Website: walmart
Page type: orders-overview
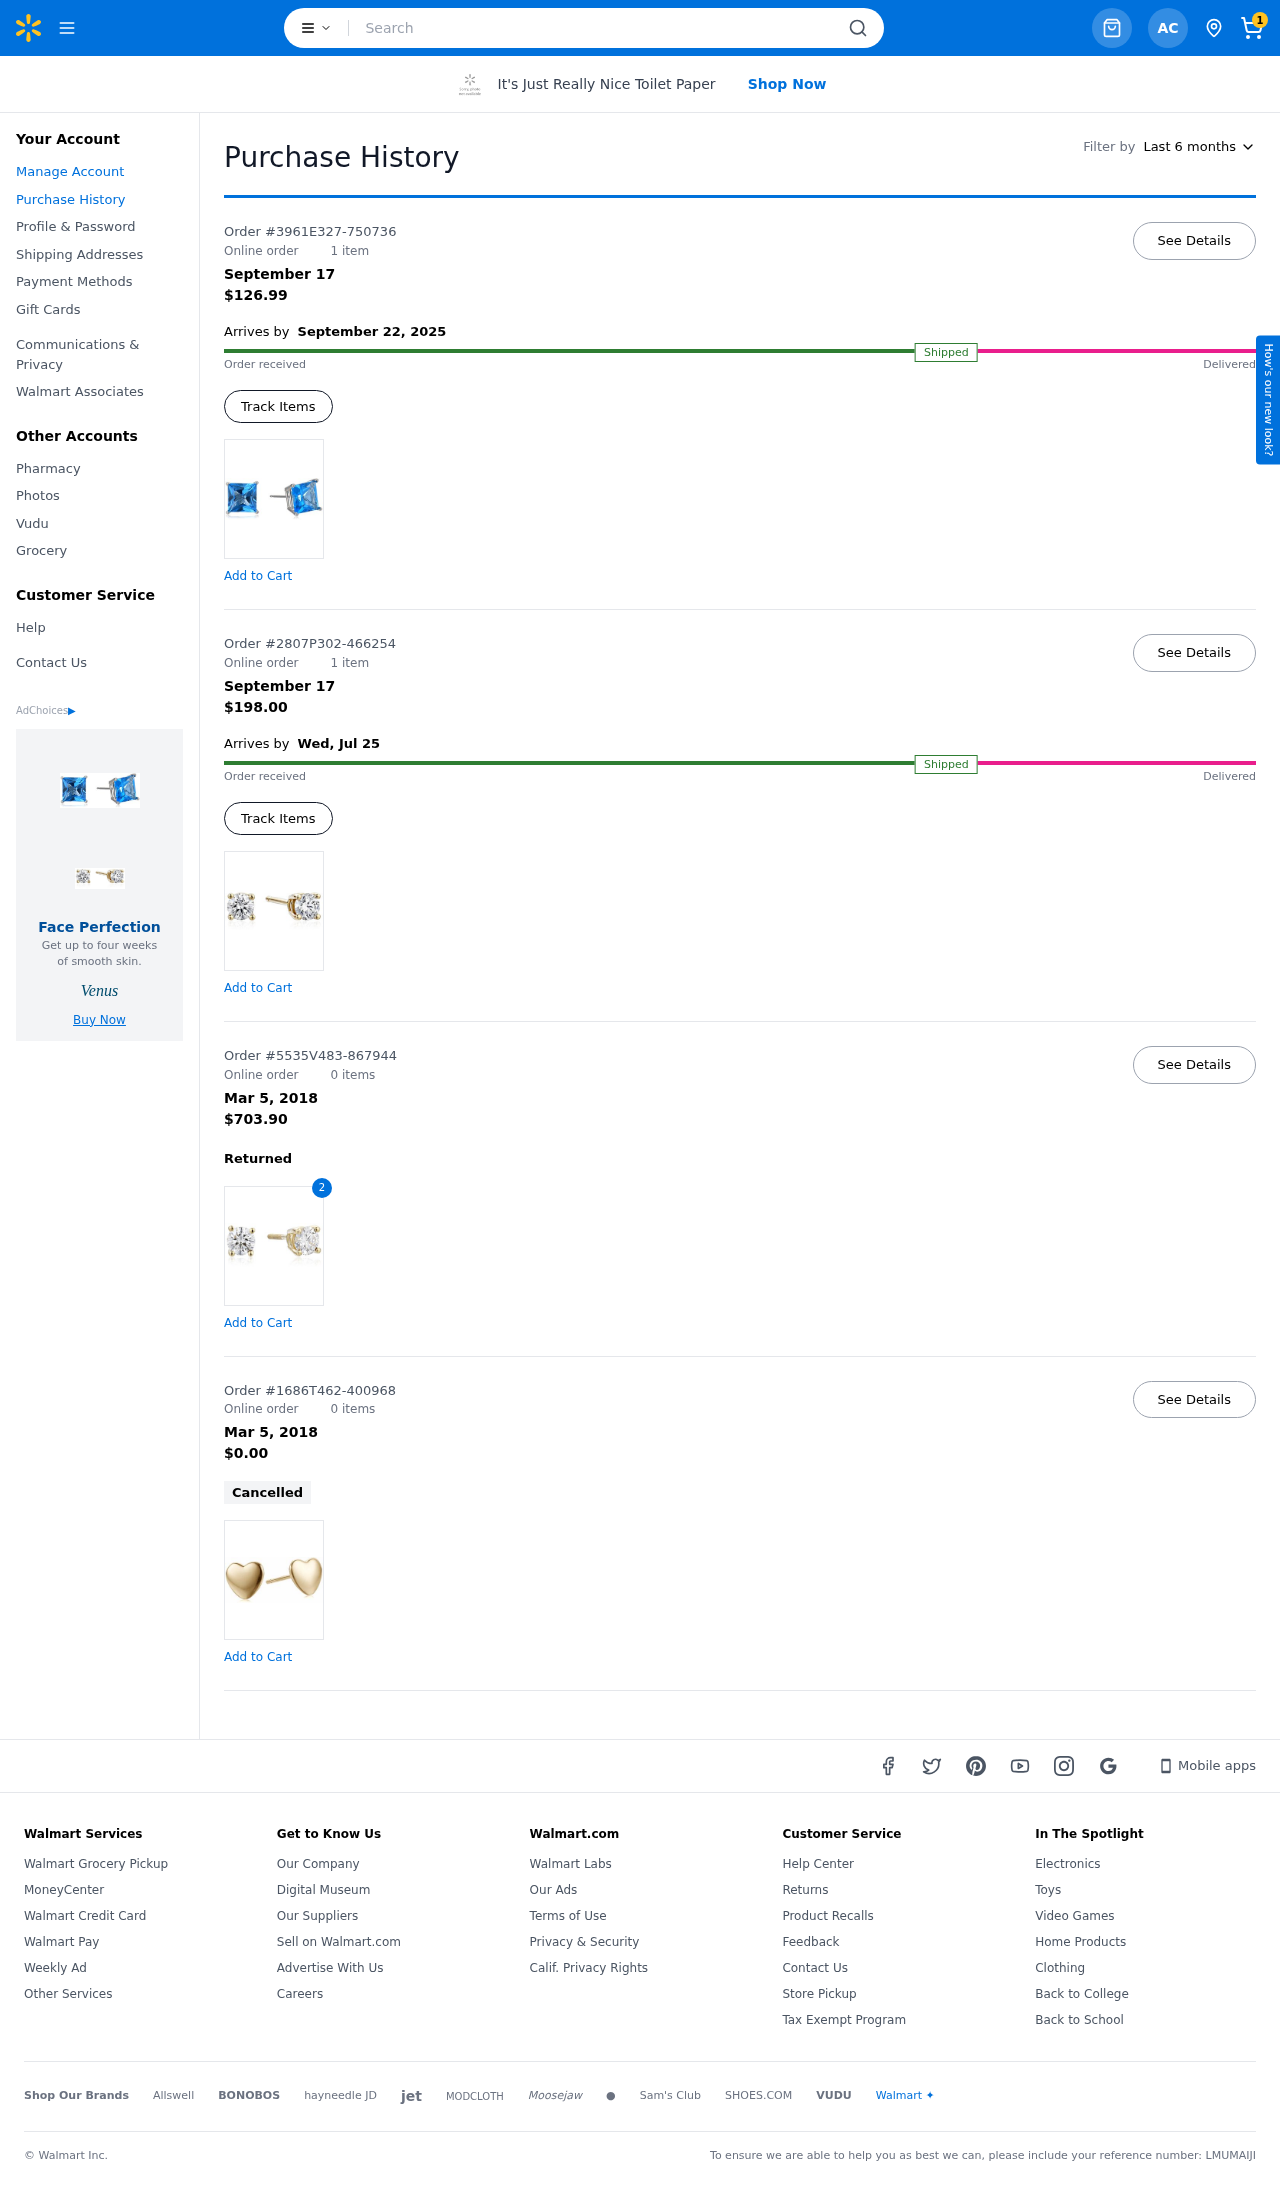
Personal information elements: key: PII_INITIALS
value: AC
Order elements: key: ORDER_NUM_ITEMS
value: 1
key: ORDER1_ID
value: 3961E327-750736
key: ORDER1_NUM_ITEMS
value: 1 item
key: ORDER1_DATE
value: September 17
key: ORDER1_TOTAL
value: $126.99
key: ORDER1_DELIVERY_DATE
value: September 22, 2025
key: ORDER2_ID
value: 2807P302-466254
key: ORDER2_NUM_ITEMS
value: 1 item
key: ORDER2_DATE
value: September 17
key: ORDER2_TOTAL
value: $198.00
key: ORDER2_DELIVERY_DATE
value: Wed, Jul 25
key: ORDER3_ID
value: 5535V483-867944
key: ORDER3_NUM_ITEMS
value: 0 items
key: ORDER3_DATE
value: Mar 5, 2018
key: ORDER3_TOTAL
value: $703.90
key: ORDER3_ITEM_QTY
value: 2
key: ORDER4_ID
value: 1686T462-400968
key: ORDER4_NUM_ITEMS
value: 0 items
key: ORDER4_DATE
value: Mar 5, 2018
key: ORDER4_TOTAL
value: $0.00
Search elements: key: HEADER_SEARCH
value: Search